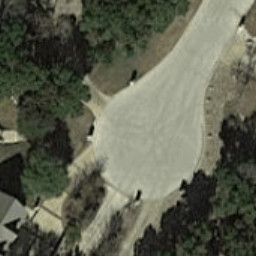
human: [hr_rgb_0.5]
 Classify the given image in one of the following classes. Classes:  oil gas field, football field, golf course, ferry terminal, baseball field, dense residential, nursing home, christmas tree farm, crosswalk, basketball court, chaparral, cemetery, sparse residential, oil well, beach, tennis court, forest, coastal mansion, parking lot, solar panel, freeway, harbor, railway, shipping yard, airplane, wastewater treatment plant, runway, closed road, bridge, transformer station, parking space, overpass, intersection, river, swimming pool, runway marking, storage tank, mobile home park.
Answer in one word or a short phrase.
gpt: closed road